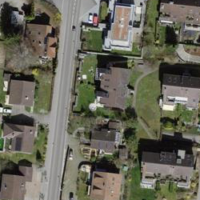
EUNIS habitat code: 55
Species observed at this site:
Cymbalaria muralis